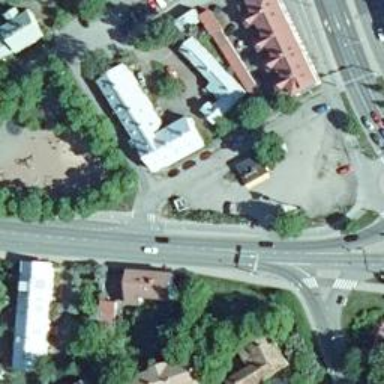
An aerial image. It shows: Secondary road with asphalt surface.